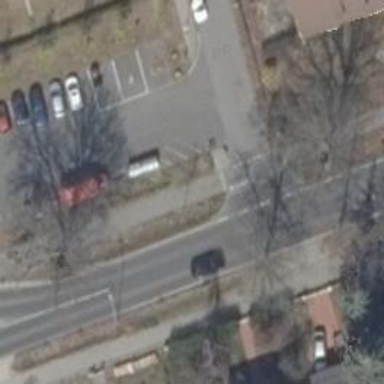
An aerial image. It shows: Road with "give way" sign.